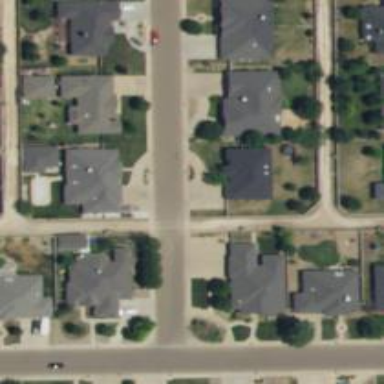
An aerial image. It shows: Alleyway designated as service road.